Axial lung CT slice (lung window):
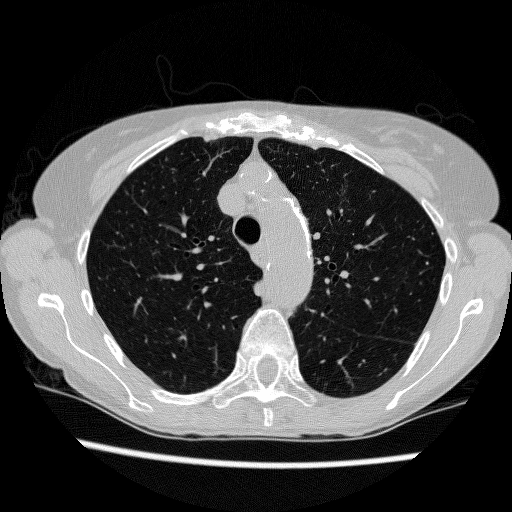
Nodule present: yes
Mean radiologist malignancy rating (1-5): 3